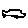
Label: car